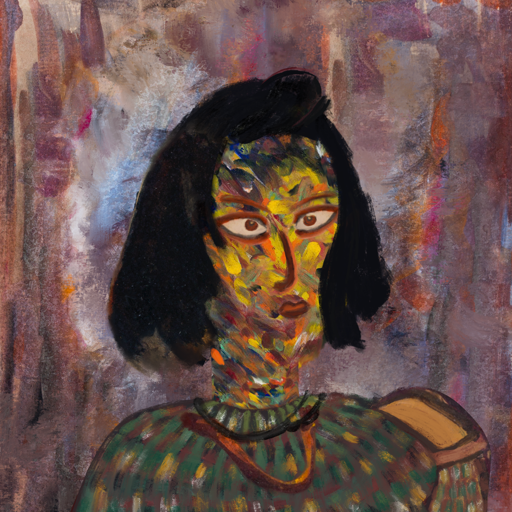
Background: Hypocrite, Head And Neck Side: An_Impression, Face Side: Roy_Bahadur, Bust: After_Raid, Hair Side: Mosgoul, Head Accessory: Blank, Second Necklace: Comrade, Necklace: Orphan, Baby: Blank